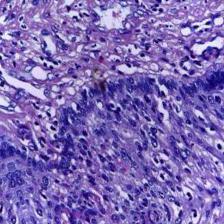
Diagnosis: Normal